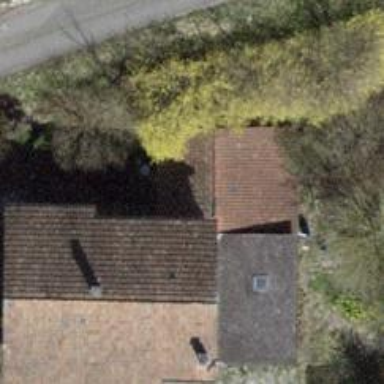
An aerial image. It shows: Building with tiled roof.